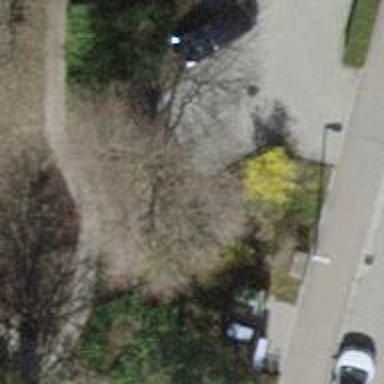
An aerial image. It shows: Urban area featuring tree as natural element.